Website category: sports
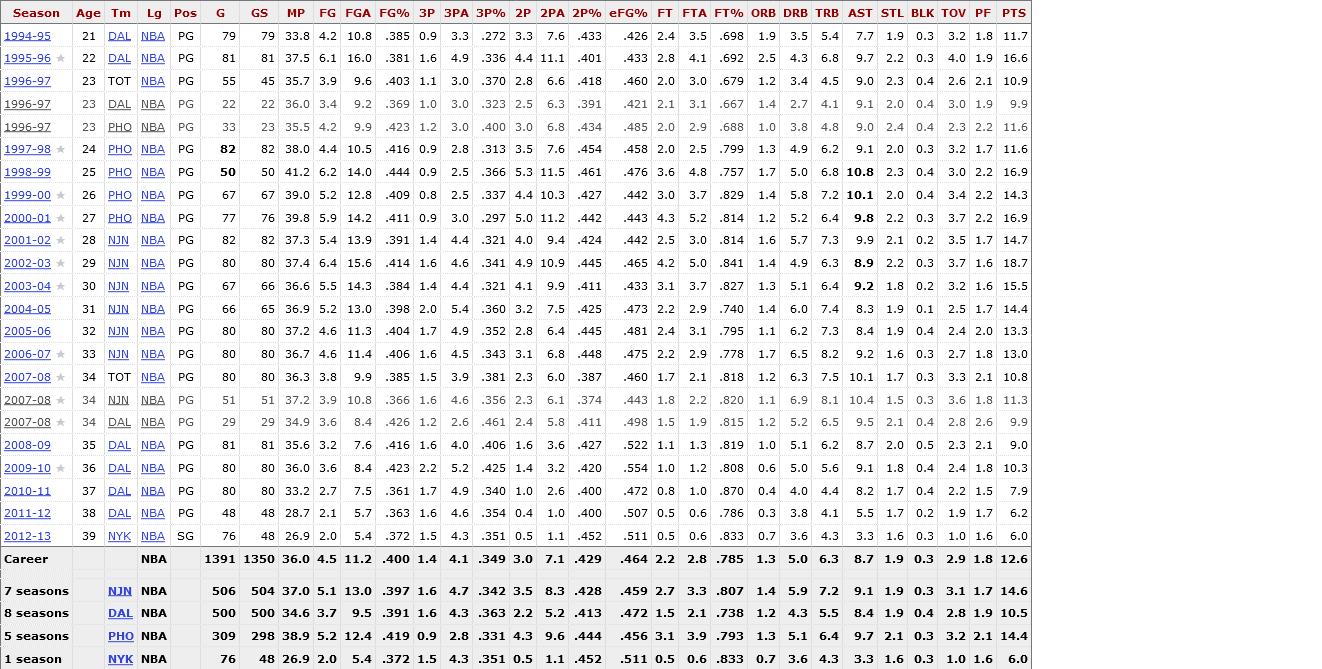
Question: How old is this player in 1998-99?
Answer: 25

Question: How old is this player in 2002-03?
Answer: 29

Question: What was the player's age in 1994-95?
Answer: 21

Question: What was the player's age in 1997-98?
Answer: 24

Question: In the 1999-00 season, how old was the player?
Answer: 26

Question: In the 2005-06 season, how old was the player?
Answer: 32

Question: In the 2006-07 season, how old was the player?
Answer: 33

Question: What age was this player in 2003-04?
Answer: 30

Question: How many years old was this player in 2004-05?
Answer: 31

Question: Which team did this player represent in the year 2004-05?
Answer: NJN

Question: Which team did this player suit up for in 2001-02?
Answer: NJN

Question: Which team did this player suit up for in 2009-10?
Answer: DAL

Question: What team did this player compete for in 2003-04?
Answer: NJN

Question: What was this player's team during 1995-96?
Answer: DAL

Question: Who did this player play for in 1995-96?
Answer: DAL

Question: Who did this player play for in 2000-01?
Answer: PHO

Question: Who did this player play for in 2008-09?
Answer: DAL

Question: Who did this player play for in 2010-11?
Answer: DAL

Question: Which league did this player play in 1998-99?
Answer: NBA

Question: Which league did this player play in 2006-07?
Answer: NBA

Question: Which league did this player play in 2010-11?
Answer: NBA

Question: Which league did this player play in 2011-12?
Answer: NBA

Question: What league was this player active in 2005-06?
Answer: NBA

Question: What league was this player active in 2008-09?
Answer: NBA

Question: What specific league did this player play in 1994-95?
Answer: NBA

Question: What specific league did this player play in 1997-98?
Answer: NBA

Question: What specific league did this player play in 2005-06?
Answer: NBA

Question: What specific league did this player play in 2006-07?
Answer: NBA

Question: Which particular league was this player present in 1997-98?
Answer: NBA

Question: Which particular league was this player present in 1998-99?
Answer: NBA

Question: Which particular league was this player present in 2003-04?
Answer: NBA

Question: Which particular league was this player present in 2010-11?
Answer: NBA

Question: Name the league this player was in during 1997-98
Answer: NBA

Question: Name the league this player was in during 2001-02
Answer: NBA

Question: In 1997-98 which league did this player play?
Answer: NBA

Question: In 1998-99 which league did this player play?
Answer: NBA

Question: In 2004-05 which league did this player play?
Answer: NBA

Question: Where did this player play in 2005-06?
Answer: NBA

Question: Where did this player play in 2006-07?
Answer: NBA

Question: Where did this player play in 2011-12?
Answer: NBA

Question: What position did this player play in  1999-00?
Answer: PG

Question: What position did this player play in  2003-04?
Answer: PG

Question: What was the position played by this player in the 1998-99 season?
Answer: PG

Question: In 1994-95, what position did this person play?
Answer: PG

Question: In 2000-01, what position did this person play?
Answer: PG

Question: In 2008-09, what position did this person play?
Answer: PG

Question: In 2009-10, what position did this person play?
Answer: PG

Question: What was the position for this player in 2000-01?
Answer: PG

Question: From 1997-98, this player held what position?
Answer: PG

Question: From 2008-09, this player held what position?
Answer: PG

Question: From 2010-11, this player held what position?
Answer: PG

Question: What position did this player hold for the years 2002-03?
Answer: PG

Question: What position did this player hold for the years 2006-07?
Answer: PG

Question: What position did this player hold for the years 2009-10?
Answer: PG

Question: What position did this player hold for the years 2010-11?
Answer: PG

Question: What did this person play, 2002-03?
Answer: PG

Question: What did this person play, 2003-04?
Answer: PG

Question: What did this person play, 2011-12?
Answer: PG

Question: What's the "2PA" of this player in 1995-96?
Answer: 11.1

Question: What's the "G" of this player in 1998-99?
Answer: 50

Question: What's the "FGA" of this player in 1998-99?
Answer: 14.0

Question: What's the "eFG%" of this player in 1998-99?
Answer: .476

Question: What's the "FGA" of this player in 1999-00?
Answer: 12.8

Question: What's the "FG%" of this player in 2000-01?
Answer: .411